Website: lowes
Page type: store-pickup
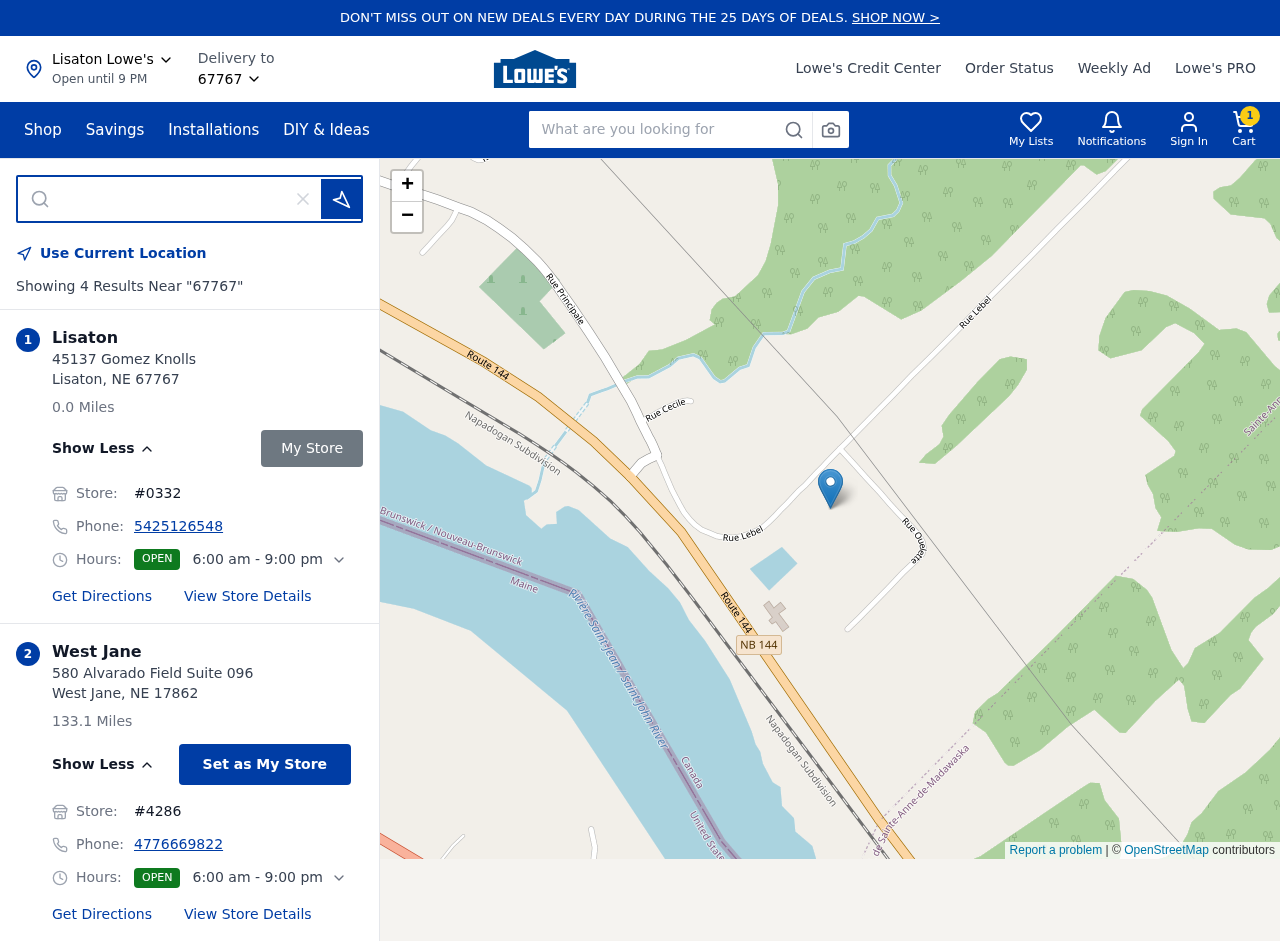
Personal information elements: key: PII_CITY
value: Lisaton
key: PII_CITY2
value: West Jane
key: PII_LOCATION1_STREET
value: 45137 Gomez Knolls
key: PII_LOCATION2_POSTCODE
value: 17862
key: PII_LOCATION2_STREET
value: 580 Alvarado Field Suite 096
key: PII_PHONE
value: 5425126548
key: PII_PHONE_ALT
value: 4776669822
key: PII_POSTCODE
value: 67767
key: PII_STATE_ABBR
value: NE
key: PII_POSTCODE3
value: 67767
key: PII_POSTCODE_FULL
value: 67767
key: PII_POSTCODE_NUMERIC
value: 67767
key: PII_STATE_ABBR2
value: NE
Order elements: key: ORDER_NUM_ITEMS
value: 1
Search elements: key: HEADER_SEARCH
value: What are you looking for
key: SEARCH_STORE_LOCATION
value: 67767